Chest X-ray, AP view. Patient: 56 years old, sex F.
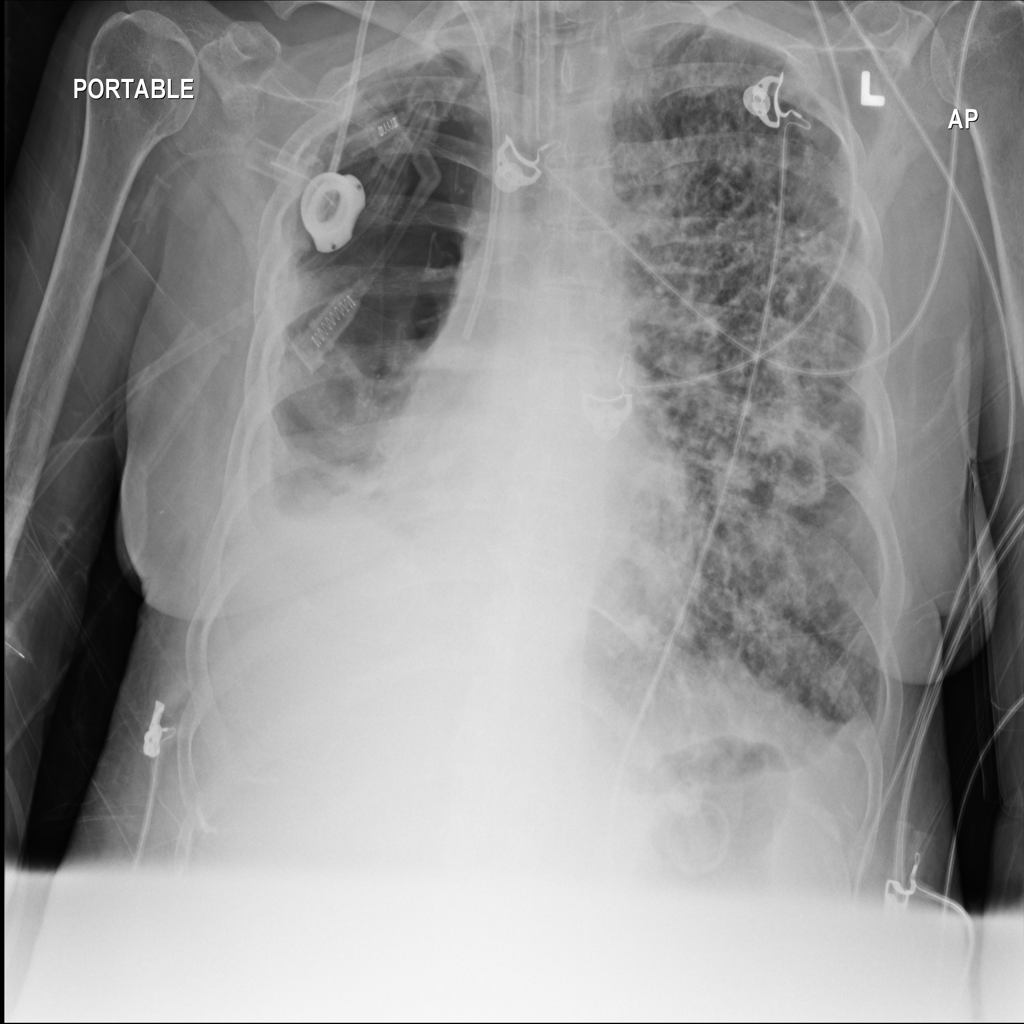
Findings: Infiltration, Nodule